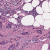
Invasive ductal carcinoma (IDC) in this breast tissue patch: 1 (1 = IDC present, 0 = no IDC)